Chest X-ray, AP view. Patient: 35 years old, sex F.
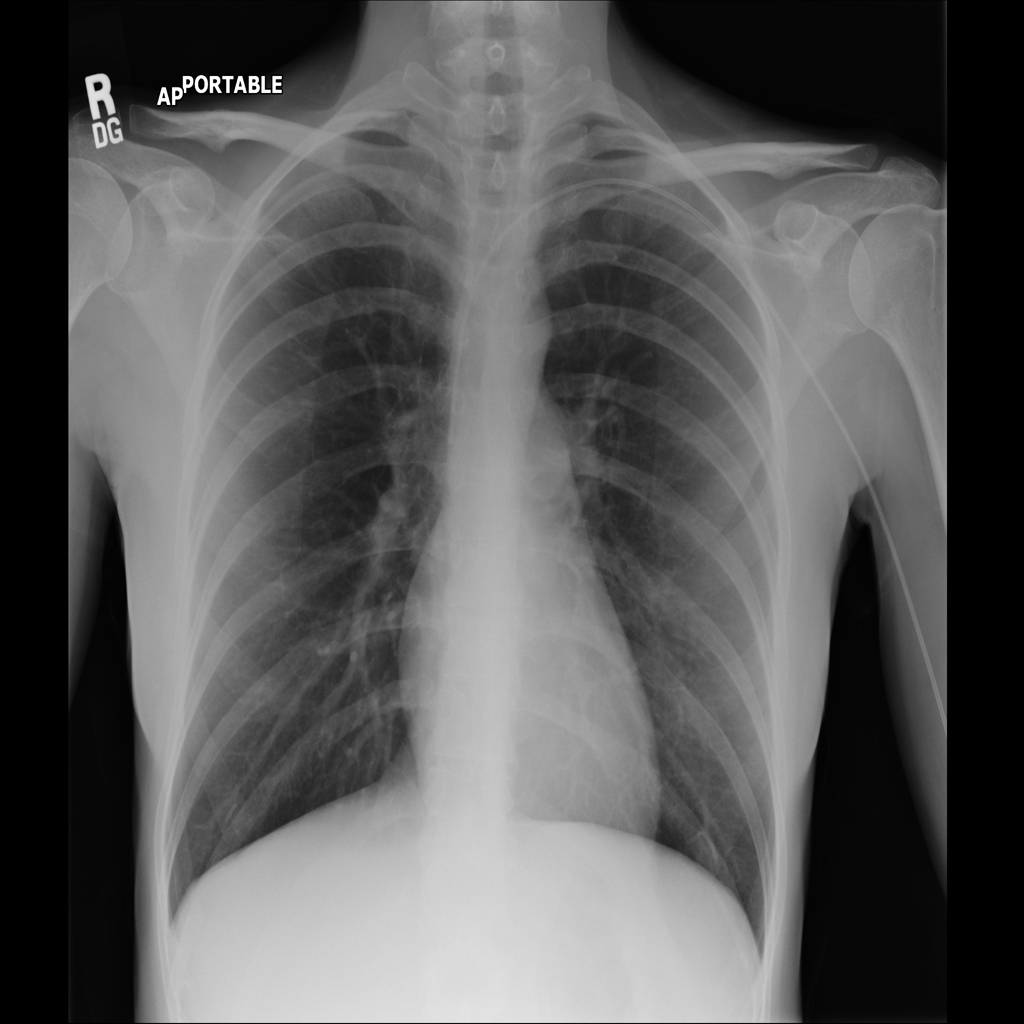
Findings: No Finding